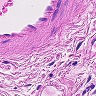
Metastatic tissue present: no